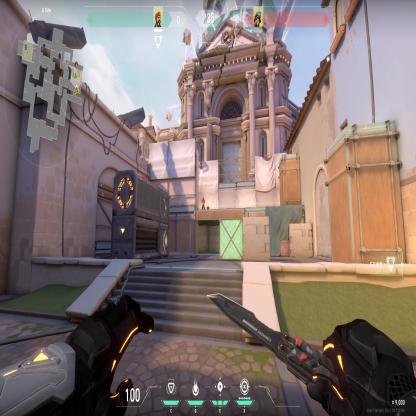
Label: enemy